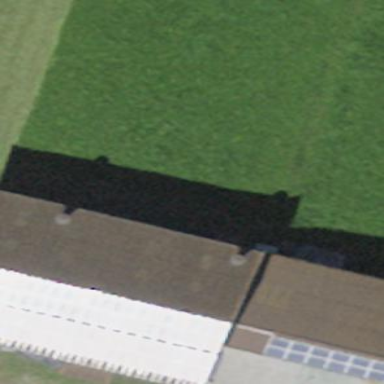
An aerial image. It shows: Farm building.